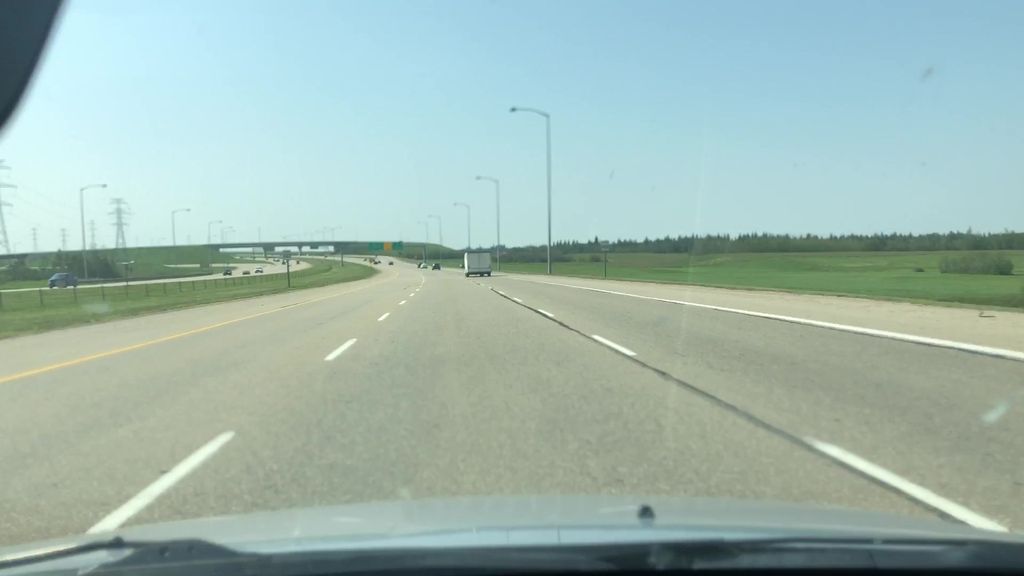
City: edmonton